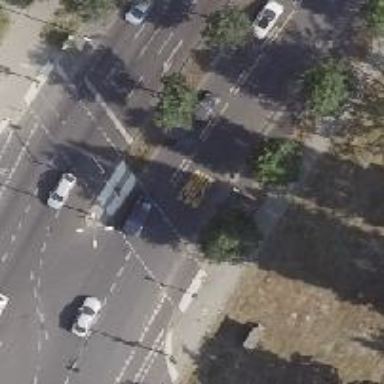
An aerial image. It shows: Crossing with traffic signals.